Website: home-depot
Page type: payment
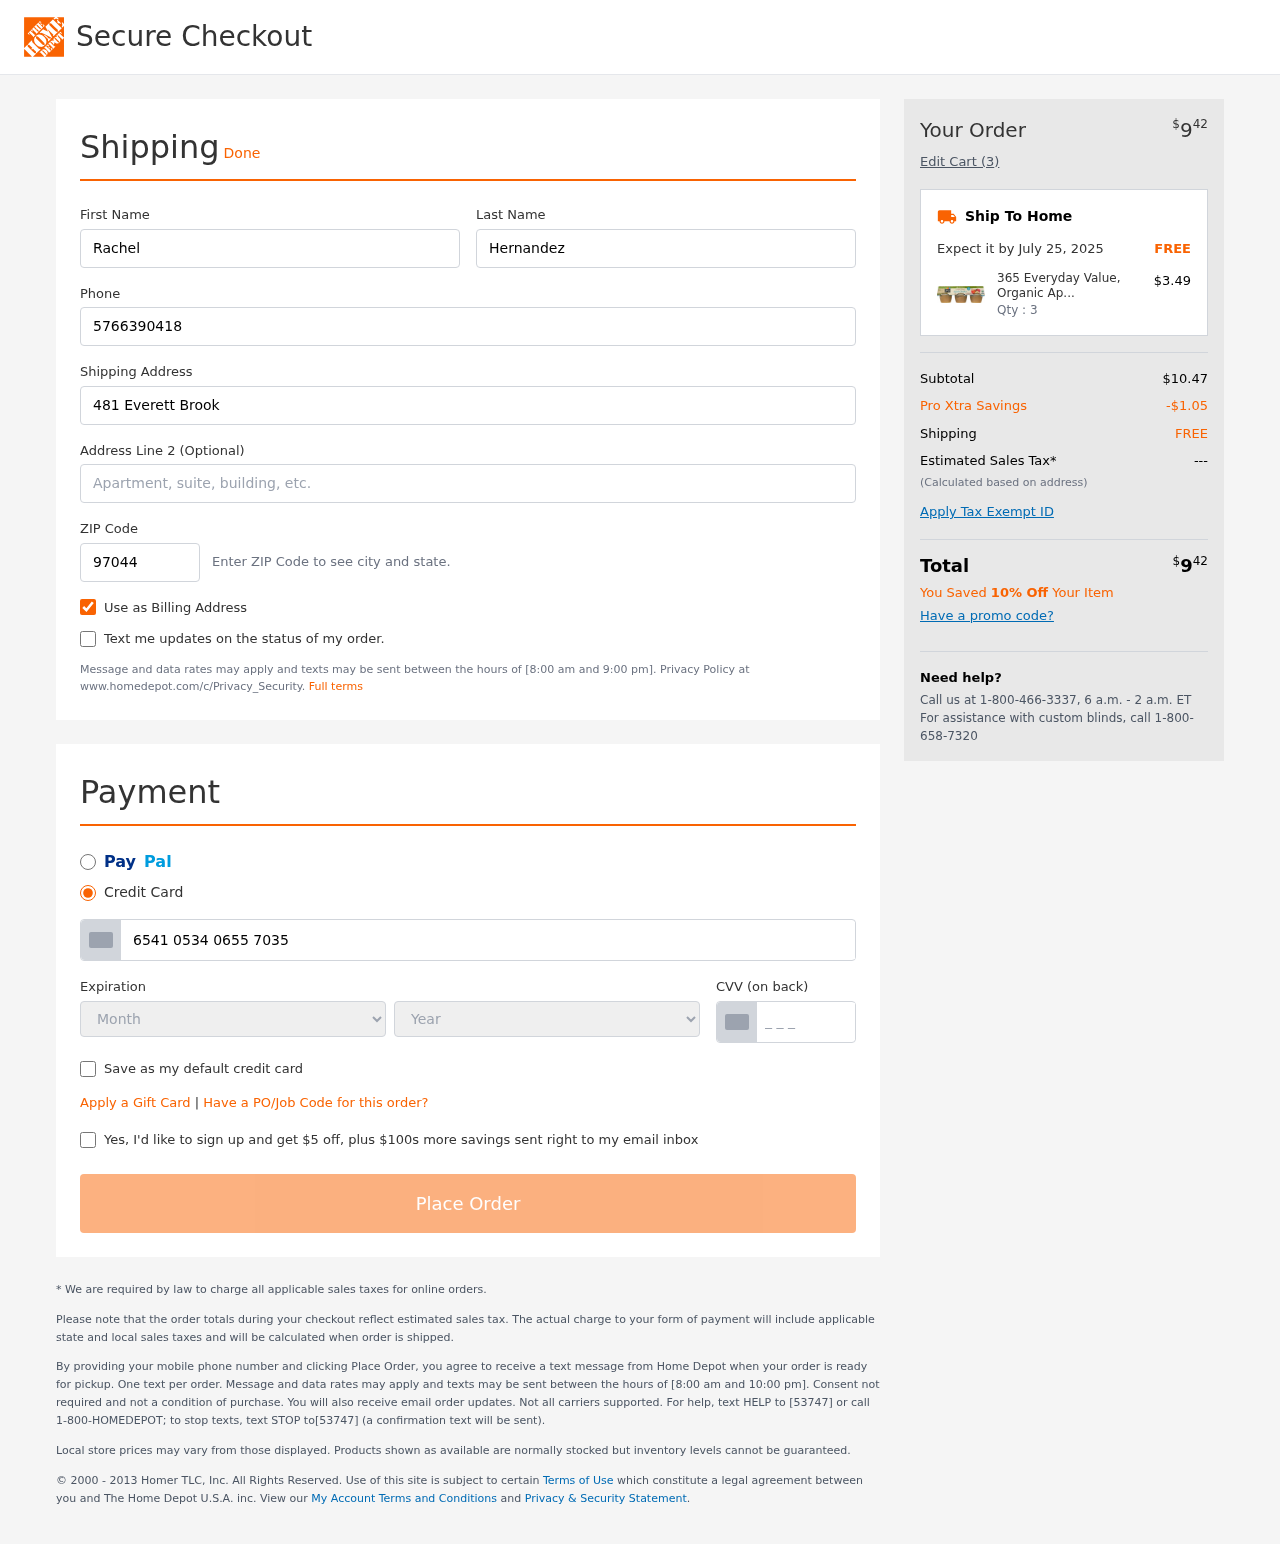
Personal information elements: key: PII_CARD_CVV
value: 585
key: PII_CARD_EXPIRY_MONTH
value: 05
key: PII_CARD_EXPIRY_YEAR
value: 29
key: PII_CARD_NUMBER
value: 6541 0534 0655 7035
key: PII_FIRSTNAME
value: Rachel
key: PII_LASTNAME
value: Hernandez
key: PII_PHONE
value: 5766390418
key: PII_POSTCODE
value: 97044
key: PII_STREET
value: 481 Everett Brook
Product elements: key: PRODUCT1_NAME
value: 365 Everyday Value, Organic Apple Sauce, Unsweetened (6 - 4 oz bowls), 24 oz
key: PRODUCT1_PRICE
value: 3.49
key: PRODUCT1_QUANTITY
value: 3
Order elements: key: ORDER_TOTAL
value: $942
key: ORDER_NUM_ITEMS
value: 3
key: ORDER_DELIVERY_DATE
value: July 25, 2025
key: ORDER_SUBTOTAL
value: $10.47
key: ORDER_DISCOUNT
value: -$1.05
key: ORDER_SHIPPING_COST
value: FREE